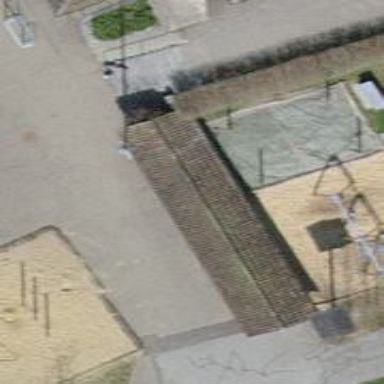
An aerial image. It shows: Shed designated for bicycle parking.